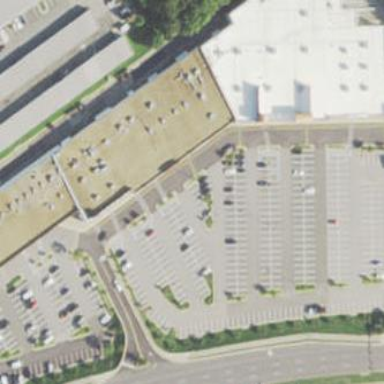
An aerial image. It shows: Retail building.